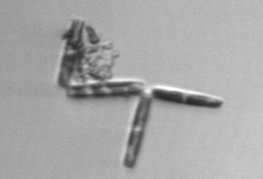
Label: Thalassionema